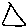
Label: triangle